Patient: sex M, age 78
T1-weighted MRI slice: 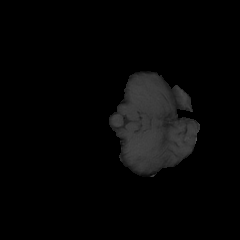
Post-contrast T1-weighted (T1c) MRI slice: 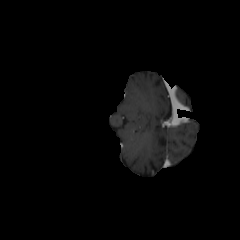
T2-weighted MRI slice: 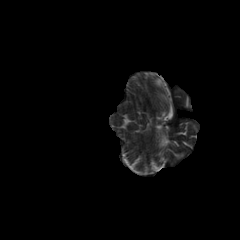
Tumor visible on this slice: no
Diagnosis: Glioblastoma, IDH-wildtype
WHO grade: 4